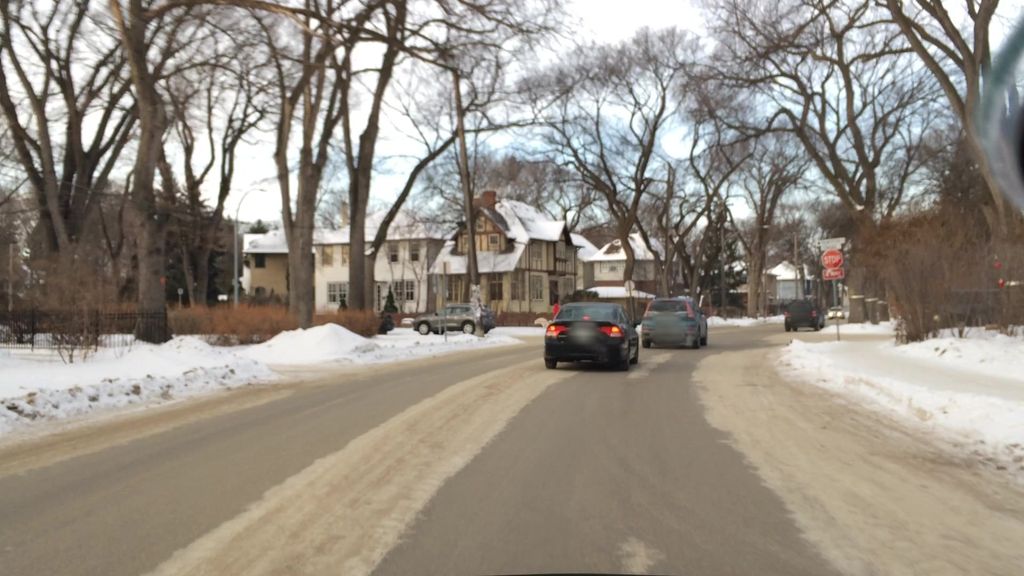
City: winnipeg